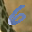
Label: 6